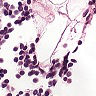
Metastatic tissue present: no